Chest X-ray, PA view. Patient: 47 years old, sex M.
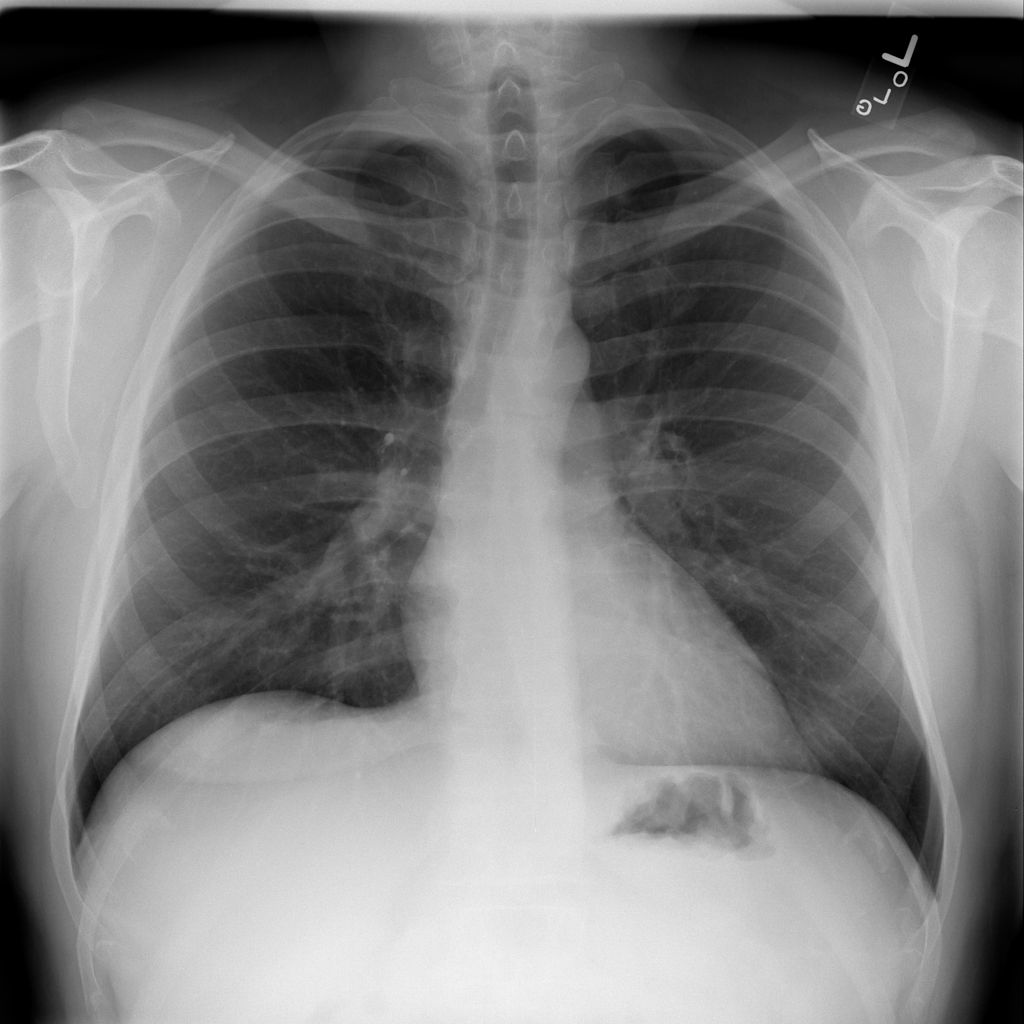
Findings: No Finding